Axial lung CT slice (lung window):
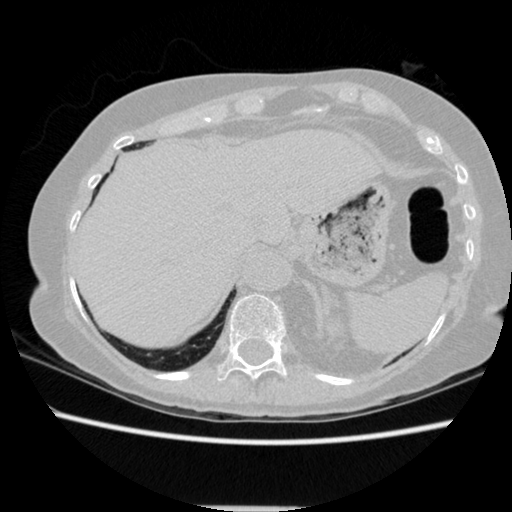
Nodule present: no